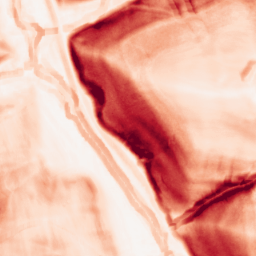
Category: morphological
Decomposition family: morphological_gradient
Decomposition parameters: size: 7
shape: square
Upsampling method: bilinear
Upsampling parameters: scale: 4
Upsampling scale: 4